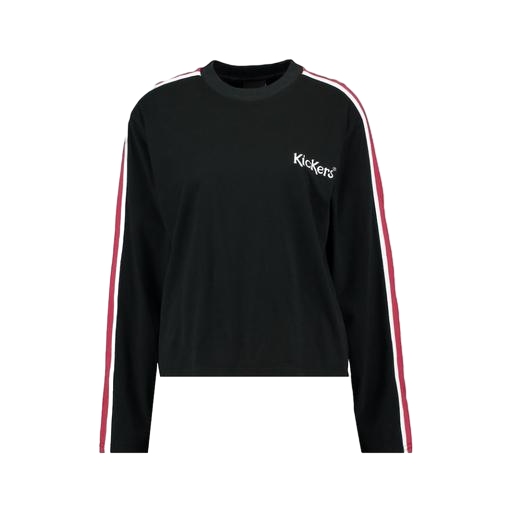
longsleeve t-shirt, black crop l/s tee, her longsleeve top, white background